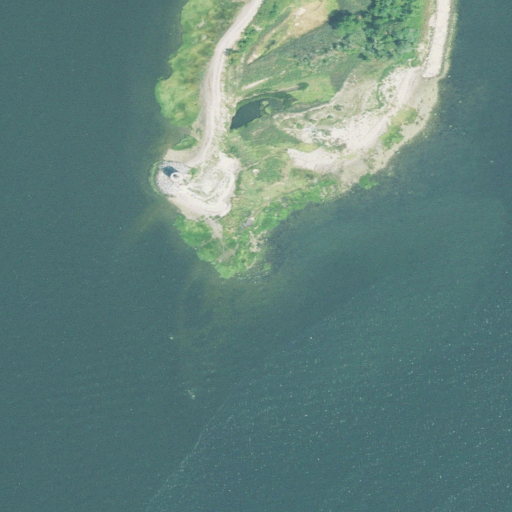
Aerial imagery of cape in Connecticut named Fayerweather Point containing open water, grassland, barren land, herbaceous wetlands, and deciduous forest